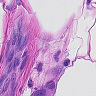
Metastatic tissue present: yes